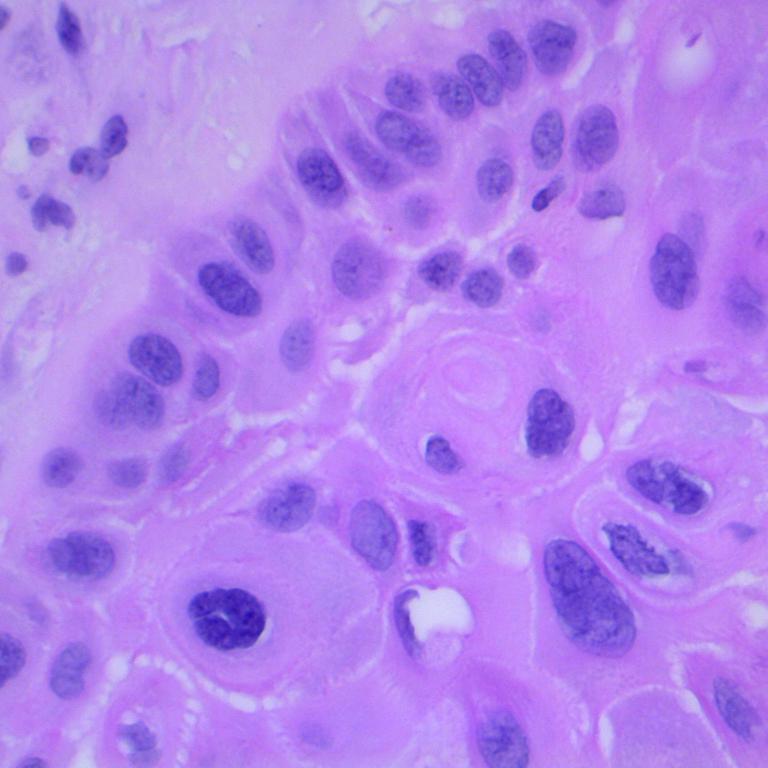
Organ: lung
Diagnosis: squamous carcinomas